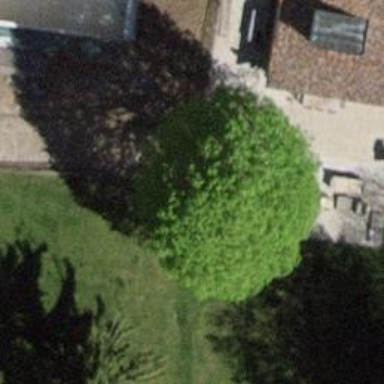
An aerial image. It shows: Single tag "natural: tree."